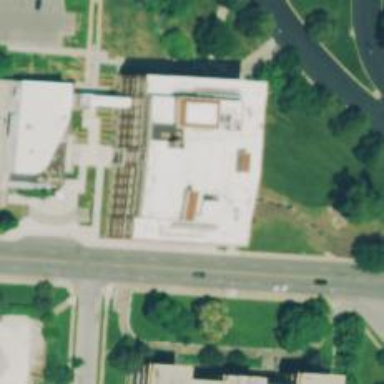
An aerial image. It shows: Building.